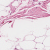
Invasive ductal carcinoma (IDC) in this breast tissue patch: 0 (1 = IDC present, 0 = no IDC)